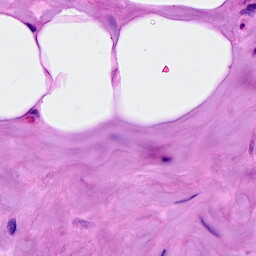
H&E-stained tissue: Breast